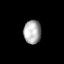
Tissue: lung
Cell type: Epithelial cells
Senescence score: 0.1764
Nuclear area (px): 405
Mean DAPI intensity: 170.032